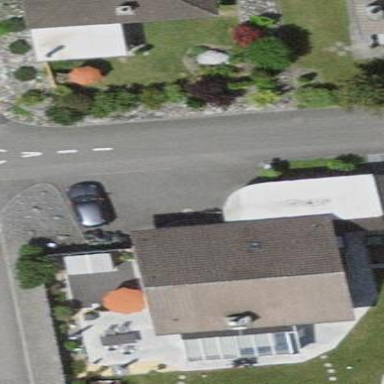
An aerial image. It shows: Detached building.